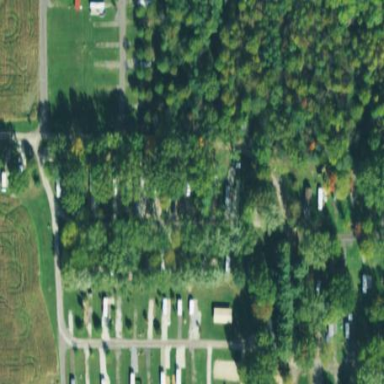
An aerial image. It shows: Campsite designated for tourism.